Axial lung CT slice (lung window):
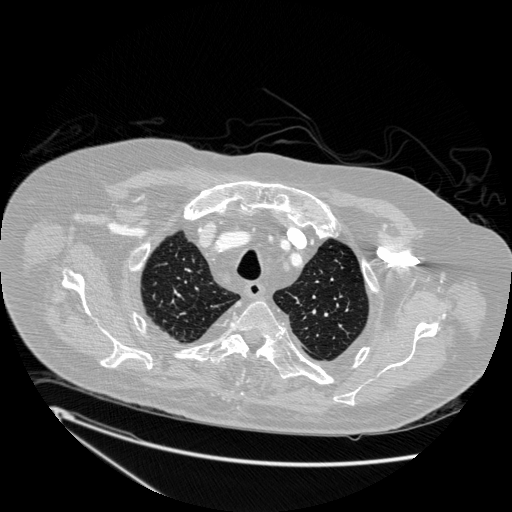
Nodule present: no